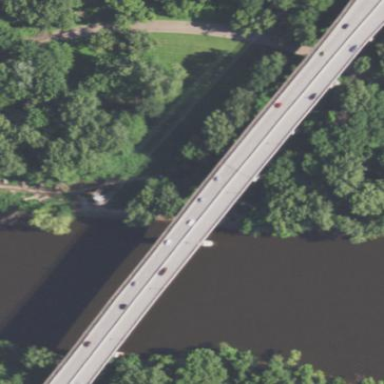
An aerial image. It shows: Man-made bridge.